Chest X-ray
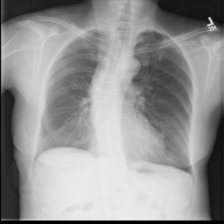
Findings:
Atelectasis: negative
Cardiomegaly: negative
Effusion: negative
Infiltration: negative
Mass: negative
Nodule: negative
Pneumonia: negative
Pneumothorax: negative
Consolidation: negative
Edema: negative
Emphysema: negative
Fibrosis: negative
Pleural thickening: negative
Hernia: negative